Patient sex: F
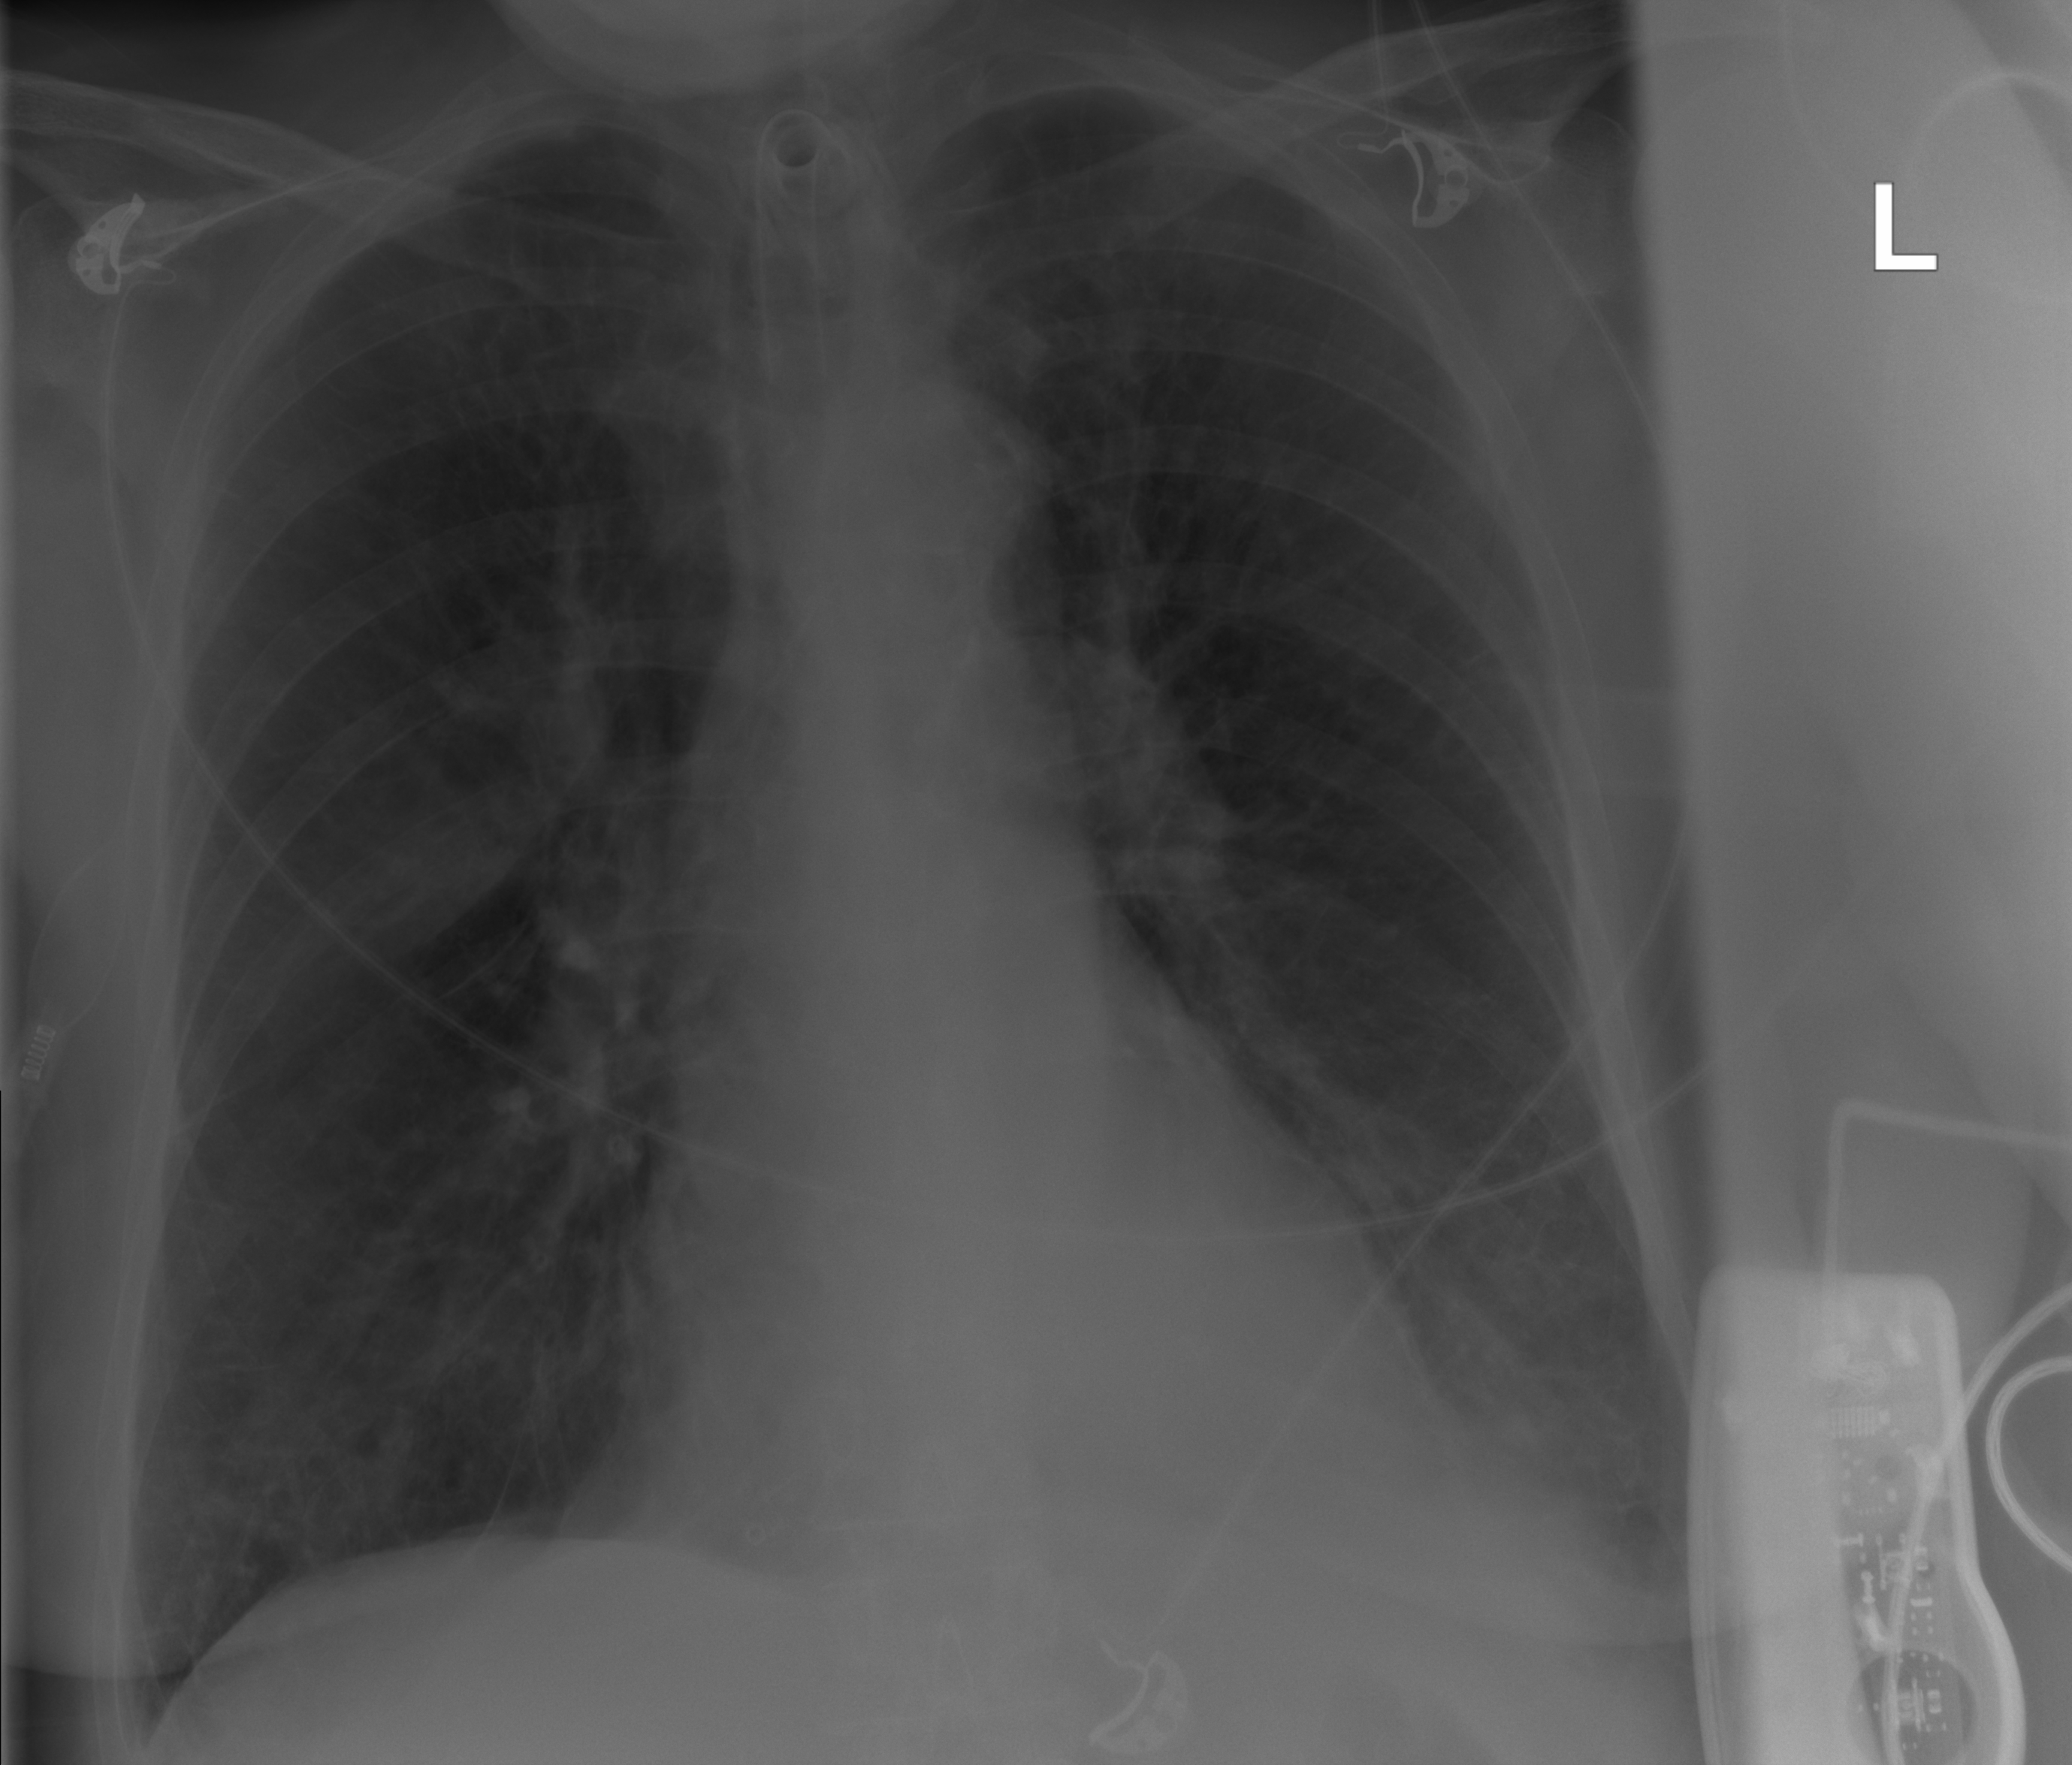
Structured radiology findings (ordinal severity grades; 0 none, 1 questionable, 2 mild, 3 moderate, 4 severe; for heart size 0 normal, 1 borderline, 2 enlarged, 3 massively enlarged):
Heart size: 0
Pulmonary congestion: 0
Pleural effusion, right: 0
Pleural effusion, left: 2
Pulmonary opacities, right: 2
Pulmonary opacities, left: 3
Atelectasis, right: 0
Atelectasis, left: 2